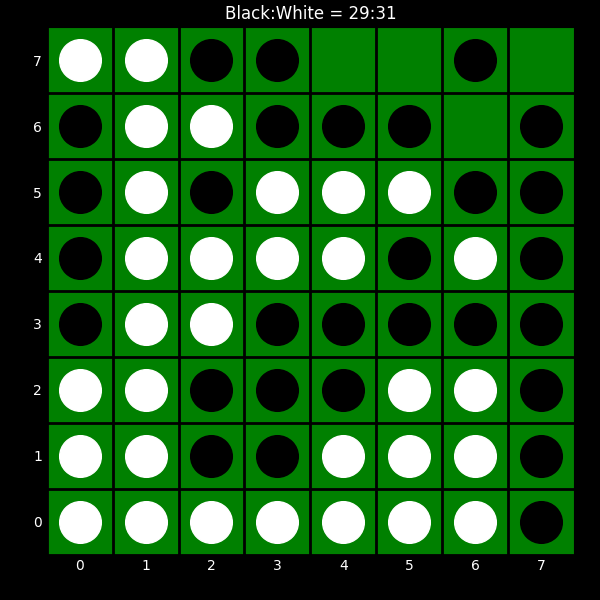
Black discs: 29
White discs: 31